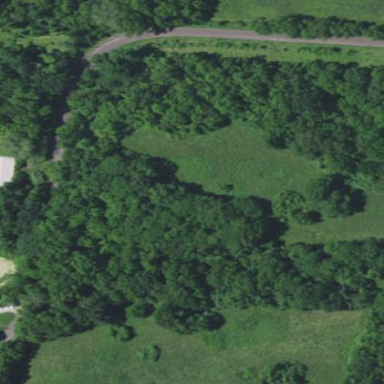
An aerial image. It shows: Deciduous broadleaved woodland.